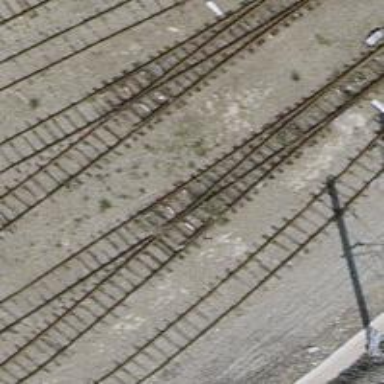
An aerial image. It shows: Disused railway yard.